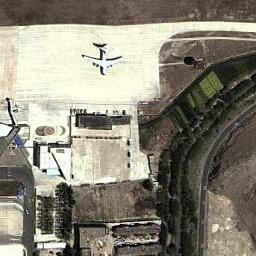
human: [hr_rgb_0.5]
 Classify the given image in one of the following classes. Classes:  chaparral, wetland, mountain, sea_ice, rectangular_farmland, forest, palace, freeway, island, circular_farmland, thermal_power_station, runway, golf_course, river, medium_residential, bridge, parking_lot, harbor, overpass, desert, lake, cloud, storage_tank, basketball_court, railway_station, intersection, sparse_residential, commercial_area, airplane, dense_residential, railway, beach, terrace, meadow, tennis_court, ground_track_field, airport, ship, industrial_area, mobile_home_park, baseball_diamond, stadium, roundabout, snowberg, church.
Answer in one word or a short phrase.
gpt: airplane